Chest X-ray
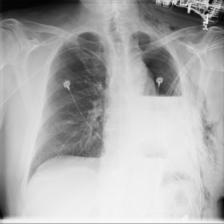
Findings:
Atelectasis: negative
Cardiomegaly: negative
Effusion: negative
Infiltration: negative
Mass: negative
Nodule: negative
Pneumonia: negative
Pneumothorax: negative
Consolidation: negative
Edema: negative
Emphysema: positive
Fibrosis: negative
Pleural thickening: negative
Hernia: negative